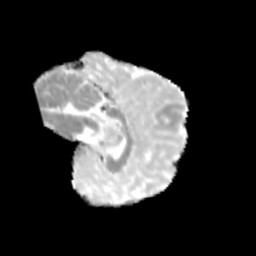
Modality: MD
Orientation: sagittal
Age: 10
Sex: male
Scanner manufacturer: siemens
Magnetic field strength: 3 T
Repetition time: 3.8 s
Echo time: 0.07 s